Aerial crown-view tile of a tropical tree (Barro Colorado Island, Panama), acquired 20250715:
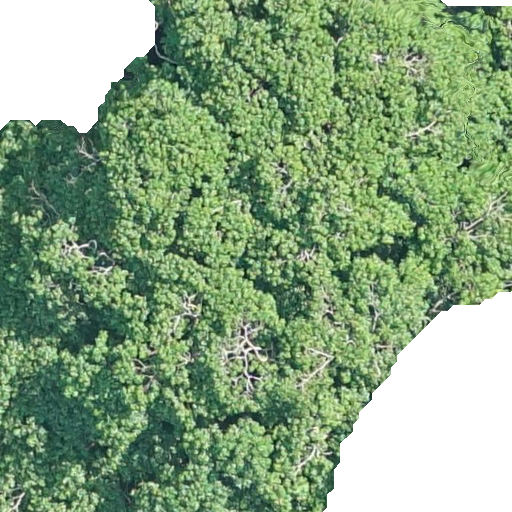
Species: Hura crepitans
GBIF accepted scientific name: Hura crepitans
Crown area: 476.267 m²